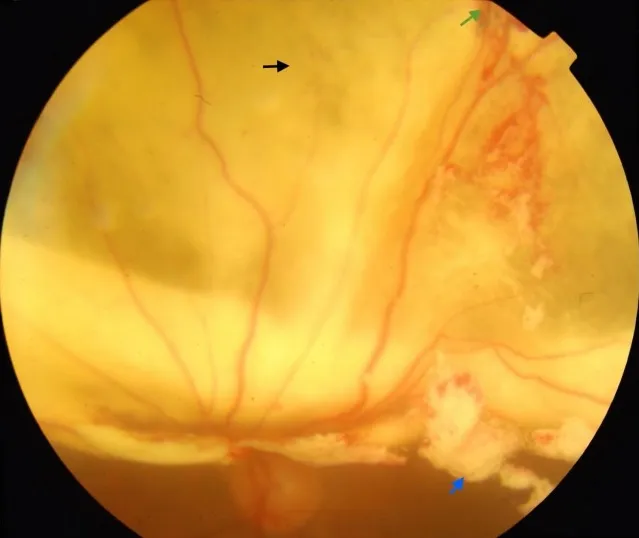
Figure 1 : Macula off superior retinal detachment showing areas of patch retinal necrosis (black arrow), site of globe perforation (green arrow), and free triamcinolone particles (blue arrow) in vitreous cavity.
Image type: ophthalmic_imaging (fundus_photograph)